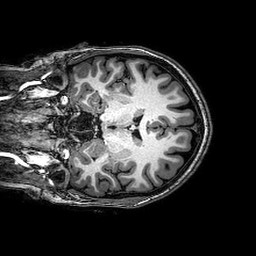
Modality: T1w
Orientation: coronal
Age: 21
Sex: female
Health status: healthy
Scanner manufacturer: philips
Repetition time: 0.008157 s
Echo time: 0.00373 s